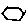
Label: hexagon